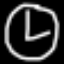
Label: clock